Brain MRI, t2w sequence, axial 2D slice.
Patient: age 39, sex F, weight 95 kg, height 1.95 m
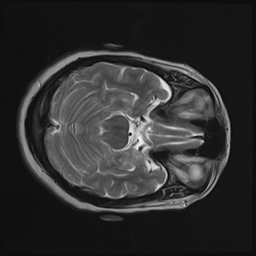